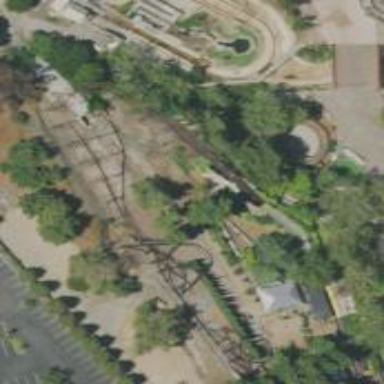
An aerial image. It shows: Thrilling roller coaster attraction.